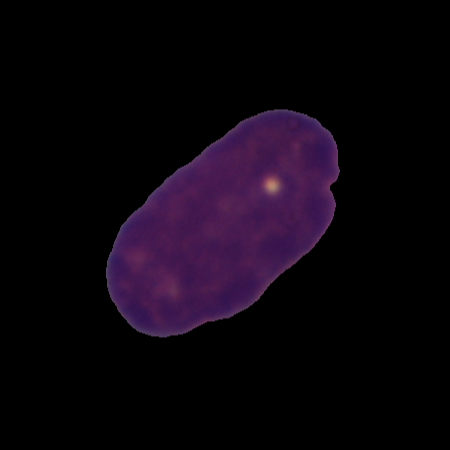
Label: cancer